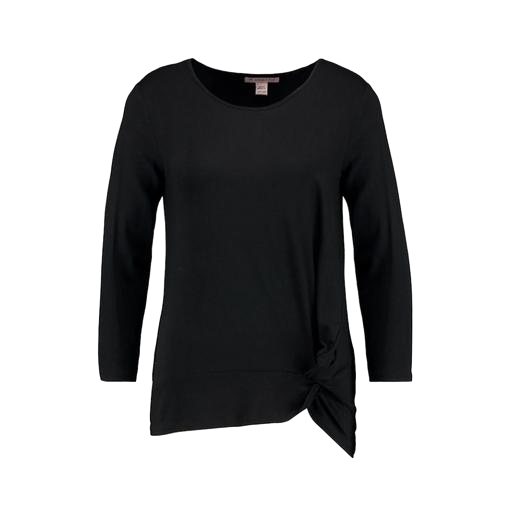
black three-quarter-sleeve top only macy, black jersey front twist t-shirt, black twist front long sleeve tee, white background